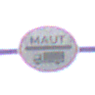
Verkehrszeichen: Mautpflicht
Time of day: MorningAfternoon
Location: Outdoor (Nature)
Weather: Overcast
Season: NotSpecified
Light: Natural